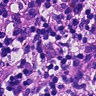
Metastatic tissue present: no